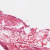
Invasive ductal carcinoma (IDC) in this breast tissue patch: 0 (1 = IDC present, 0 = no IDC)